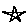
Label: star